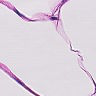
Metastatic tissue present: no